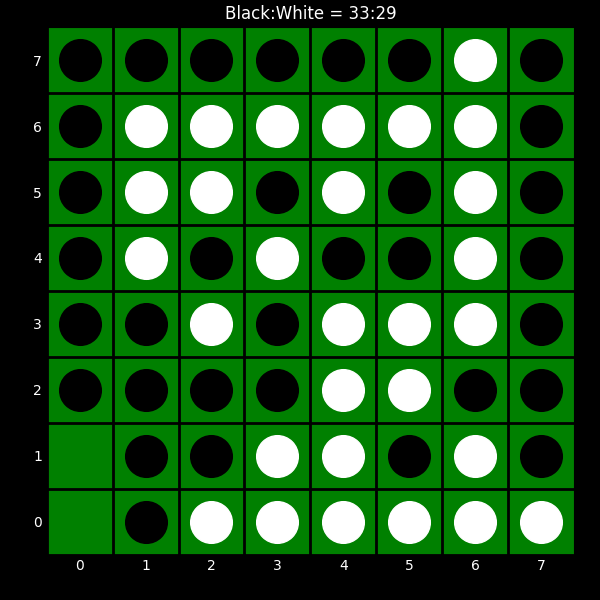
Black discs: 33
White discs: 29